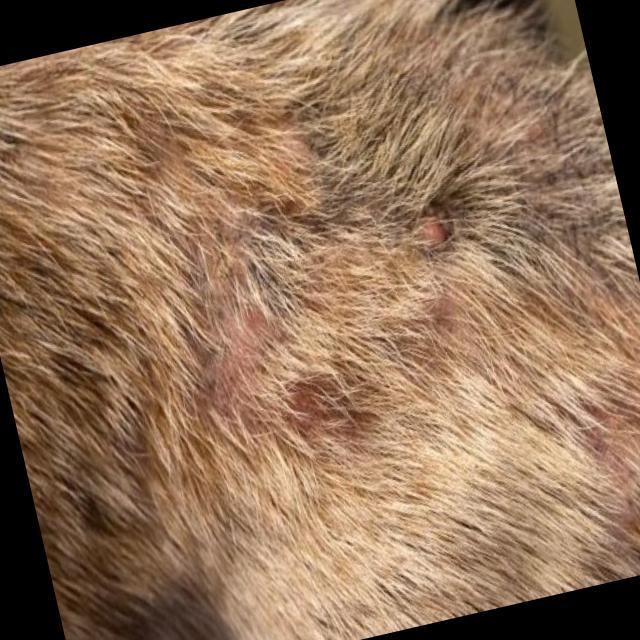
Canine hypersensitivity reaction — allergic skin response with urticaria, erythema, pruritus, and angioedema. May be food, environmental, or flea allergy related.